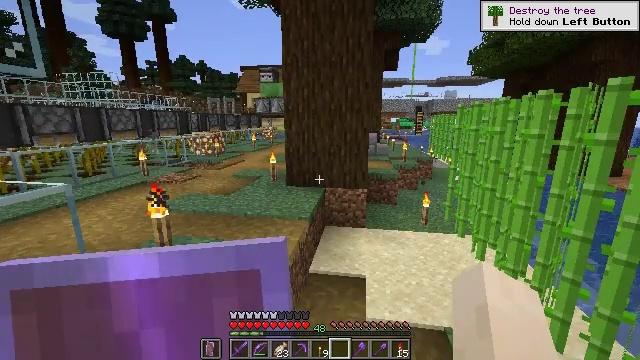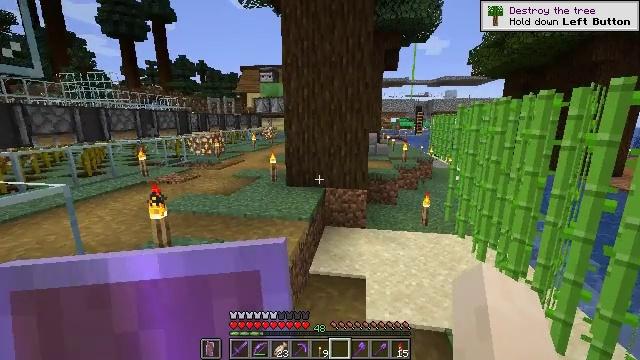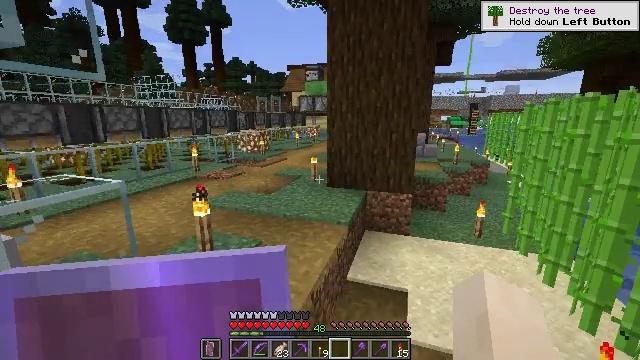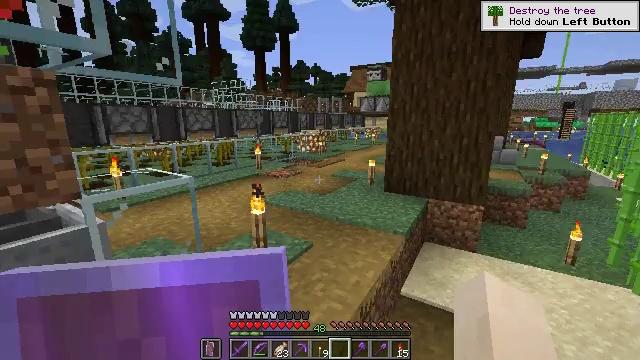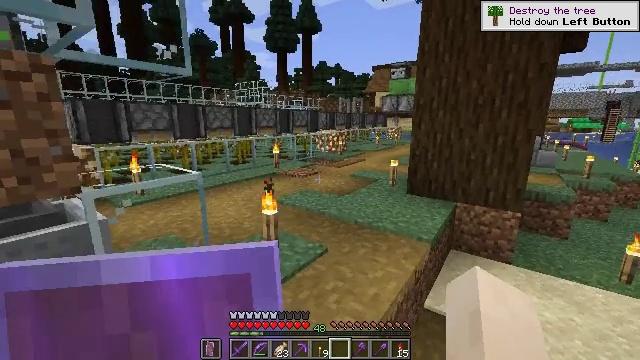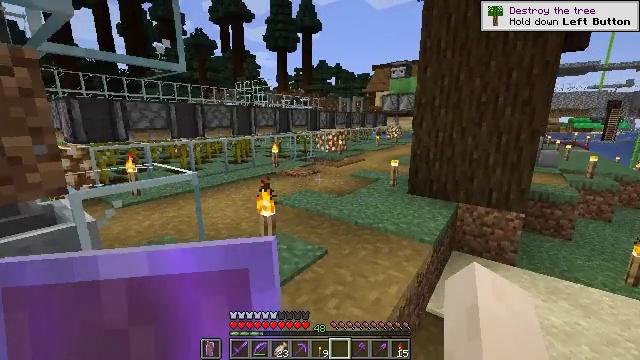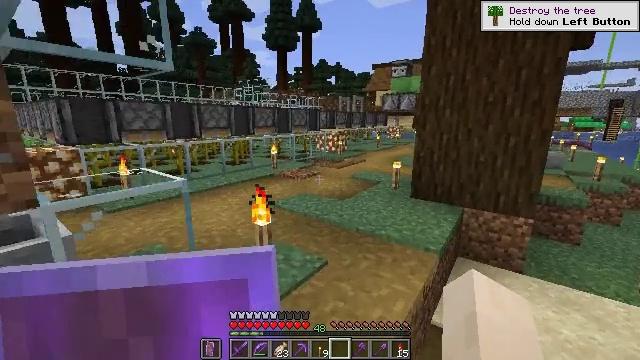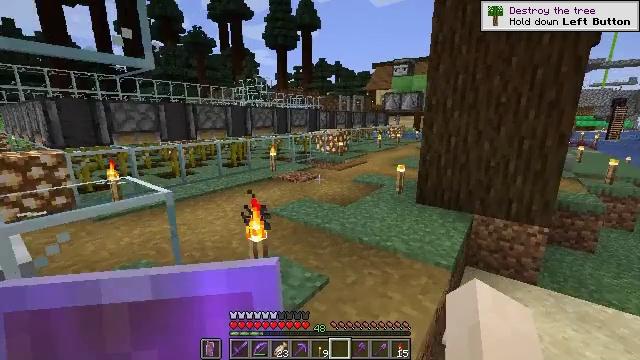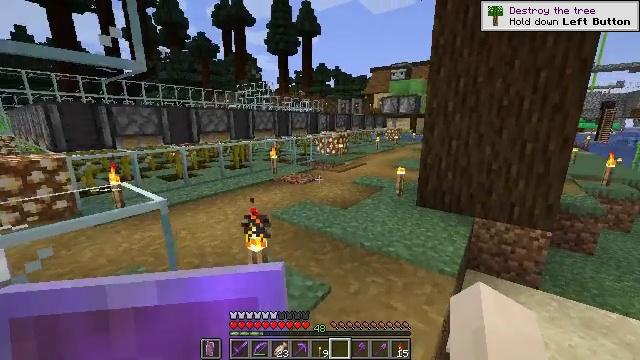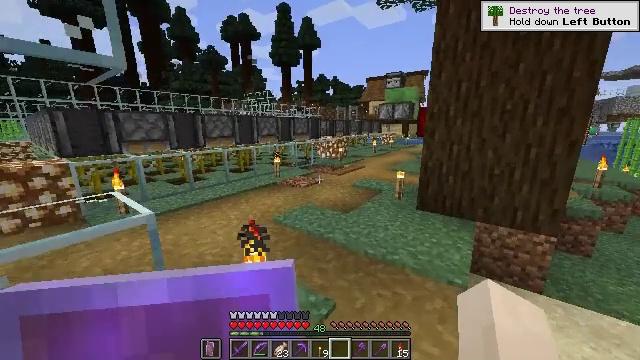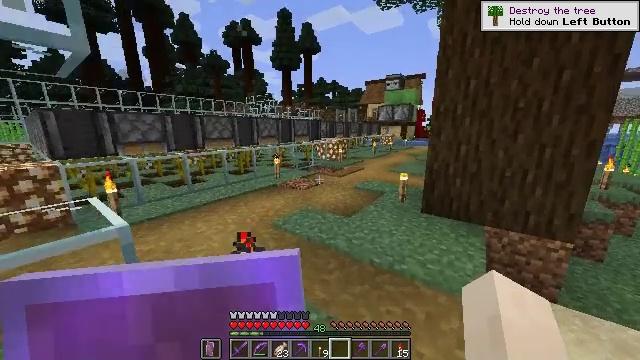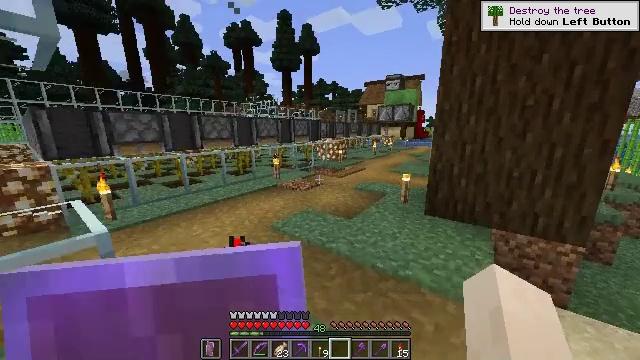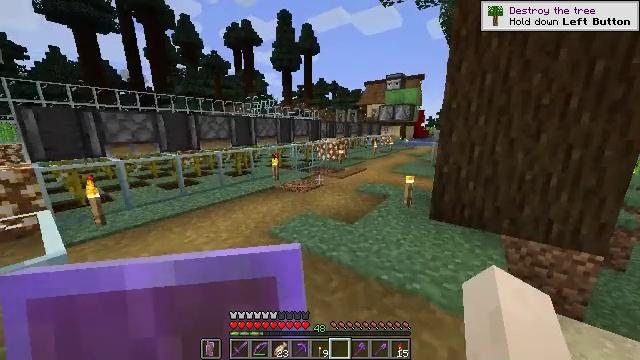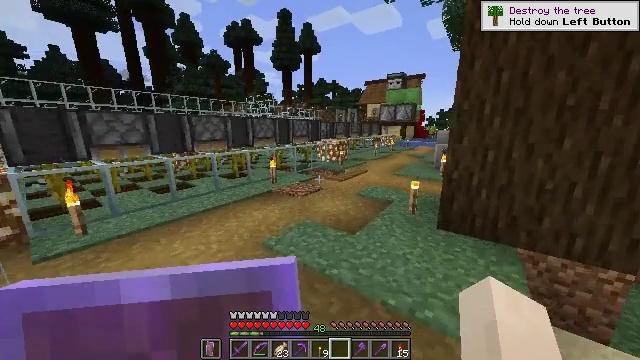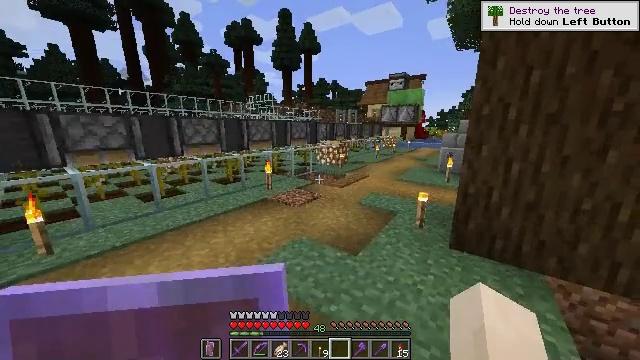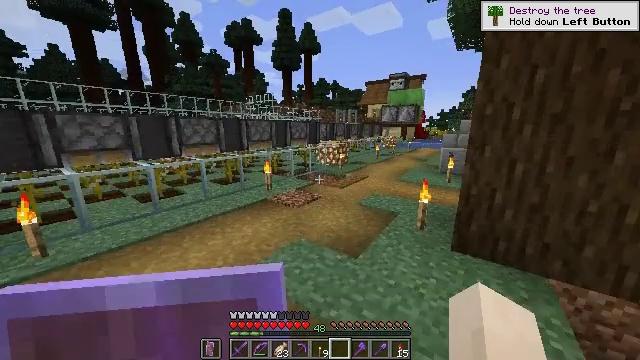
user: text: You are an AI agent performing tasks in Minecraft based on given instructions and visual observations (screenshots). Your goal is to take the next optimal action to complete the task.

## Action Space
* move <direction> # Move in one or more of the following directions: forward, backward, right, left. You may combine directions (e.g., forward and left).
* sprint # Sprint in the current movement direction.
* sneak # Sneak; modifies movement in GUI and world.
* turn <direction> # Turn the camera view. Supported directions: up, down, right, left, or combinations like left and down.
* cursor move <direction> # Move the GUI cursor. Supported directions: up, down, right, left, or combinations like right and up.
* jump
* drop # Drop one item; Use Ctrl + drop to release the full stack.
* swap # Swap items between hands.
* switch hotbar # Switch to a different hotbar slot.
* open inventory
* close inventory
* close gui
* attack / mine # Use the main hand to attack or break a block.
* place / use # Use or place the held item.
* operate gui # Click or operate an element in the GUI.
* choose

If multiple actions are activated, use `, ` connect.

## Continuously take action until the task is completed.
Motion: motion action
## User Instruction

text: craft item air
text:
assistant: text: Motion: move forward
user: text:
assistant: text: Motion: move forward, turn left
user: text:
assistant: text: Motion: move forward, turn left
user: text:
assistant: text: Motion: move forward, turn left
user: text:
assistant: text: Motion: move forward
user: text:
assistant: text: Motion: move forward
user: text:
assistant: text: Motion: move forward, sprint
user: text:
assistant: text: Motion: move forward, sprint
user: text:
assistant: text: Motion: move forward, sprint
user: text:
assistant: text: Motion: move forward, sprint
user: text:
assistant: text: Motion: move forward, sprint
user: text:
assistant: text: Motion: move forward, sprint
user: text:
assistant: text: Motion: move forward, sprint
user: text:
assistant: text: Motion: move forward, sprint
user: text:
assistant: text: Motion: move forward, sprint
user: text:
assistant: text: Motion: move forward, sprint
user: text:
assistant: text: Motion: move forward, sprint
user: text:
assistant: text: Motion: move forward, sprint
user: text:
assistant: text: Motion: move forward, sprint
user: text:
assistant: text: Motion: move forward, sprint
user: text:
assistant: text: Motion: move forward, sprint
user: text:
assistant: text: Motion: move forward, sprint, turn left and down
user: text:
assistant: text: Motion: move forward, sprint, turn down
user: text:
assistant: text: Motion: move forward, sprint, turn down
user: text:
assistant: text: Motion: move forward, sprint
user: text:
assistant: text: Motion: move forward, sprint
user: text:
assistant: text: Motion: move forward, sprint
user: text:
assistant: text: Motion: move forward, sprint
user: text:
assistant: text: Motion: move forward, sprint
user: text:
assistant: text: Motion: move forward, sprint, turn down